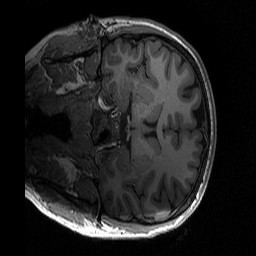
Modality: T1w
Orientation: coronal
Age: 25
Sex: female
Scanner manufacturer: siemens
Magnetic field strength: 3 T
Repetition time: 2.3 s
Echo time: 0.00298 s